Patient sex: M
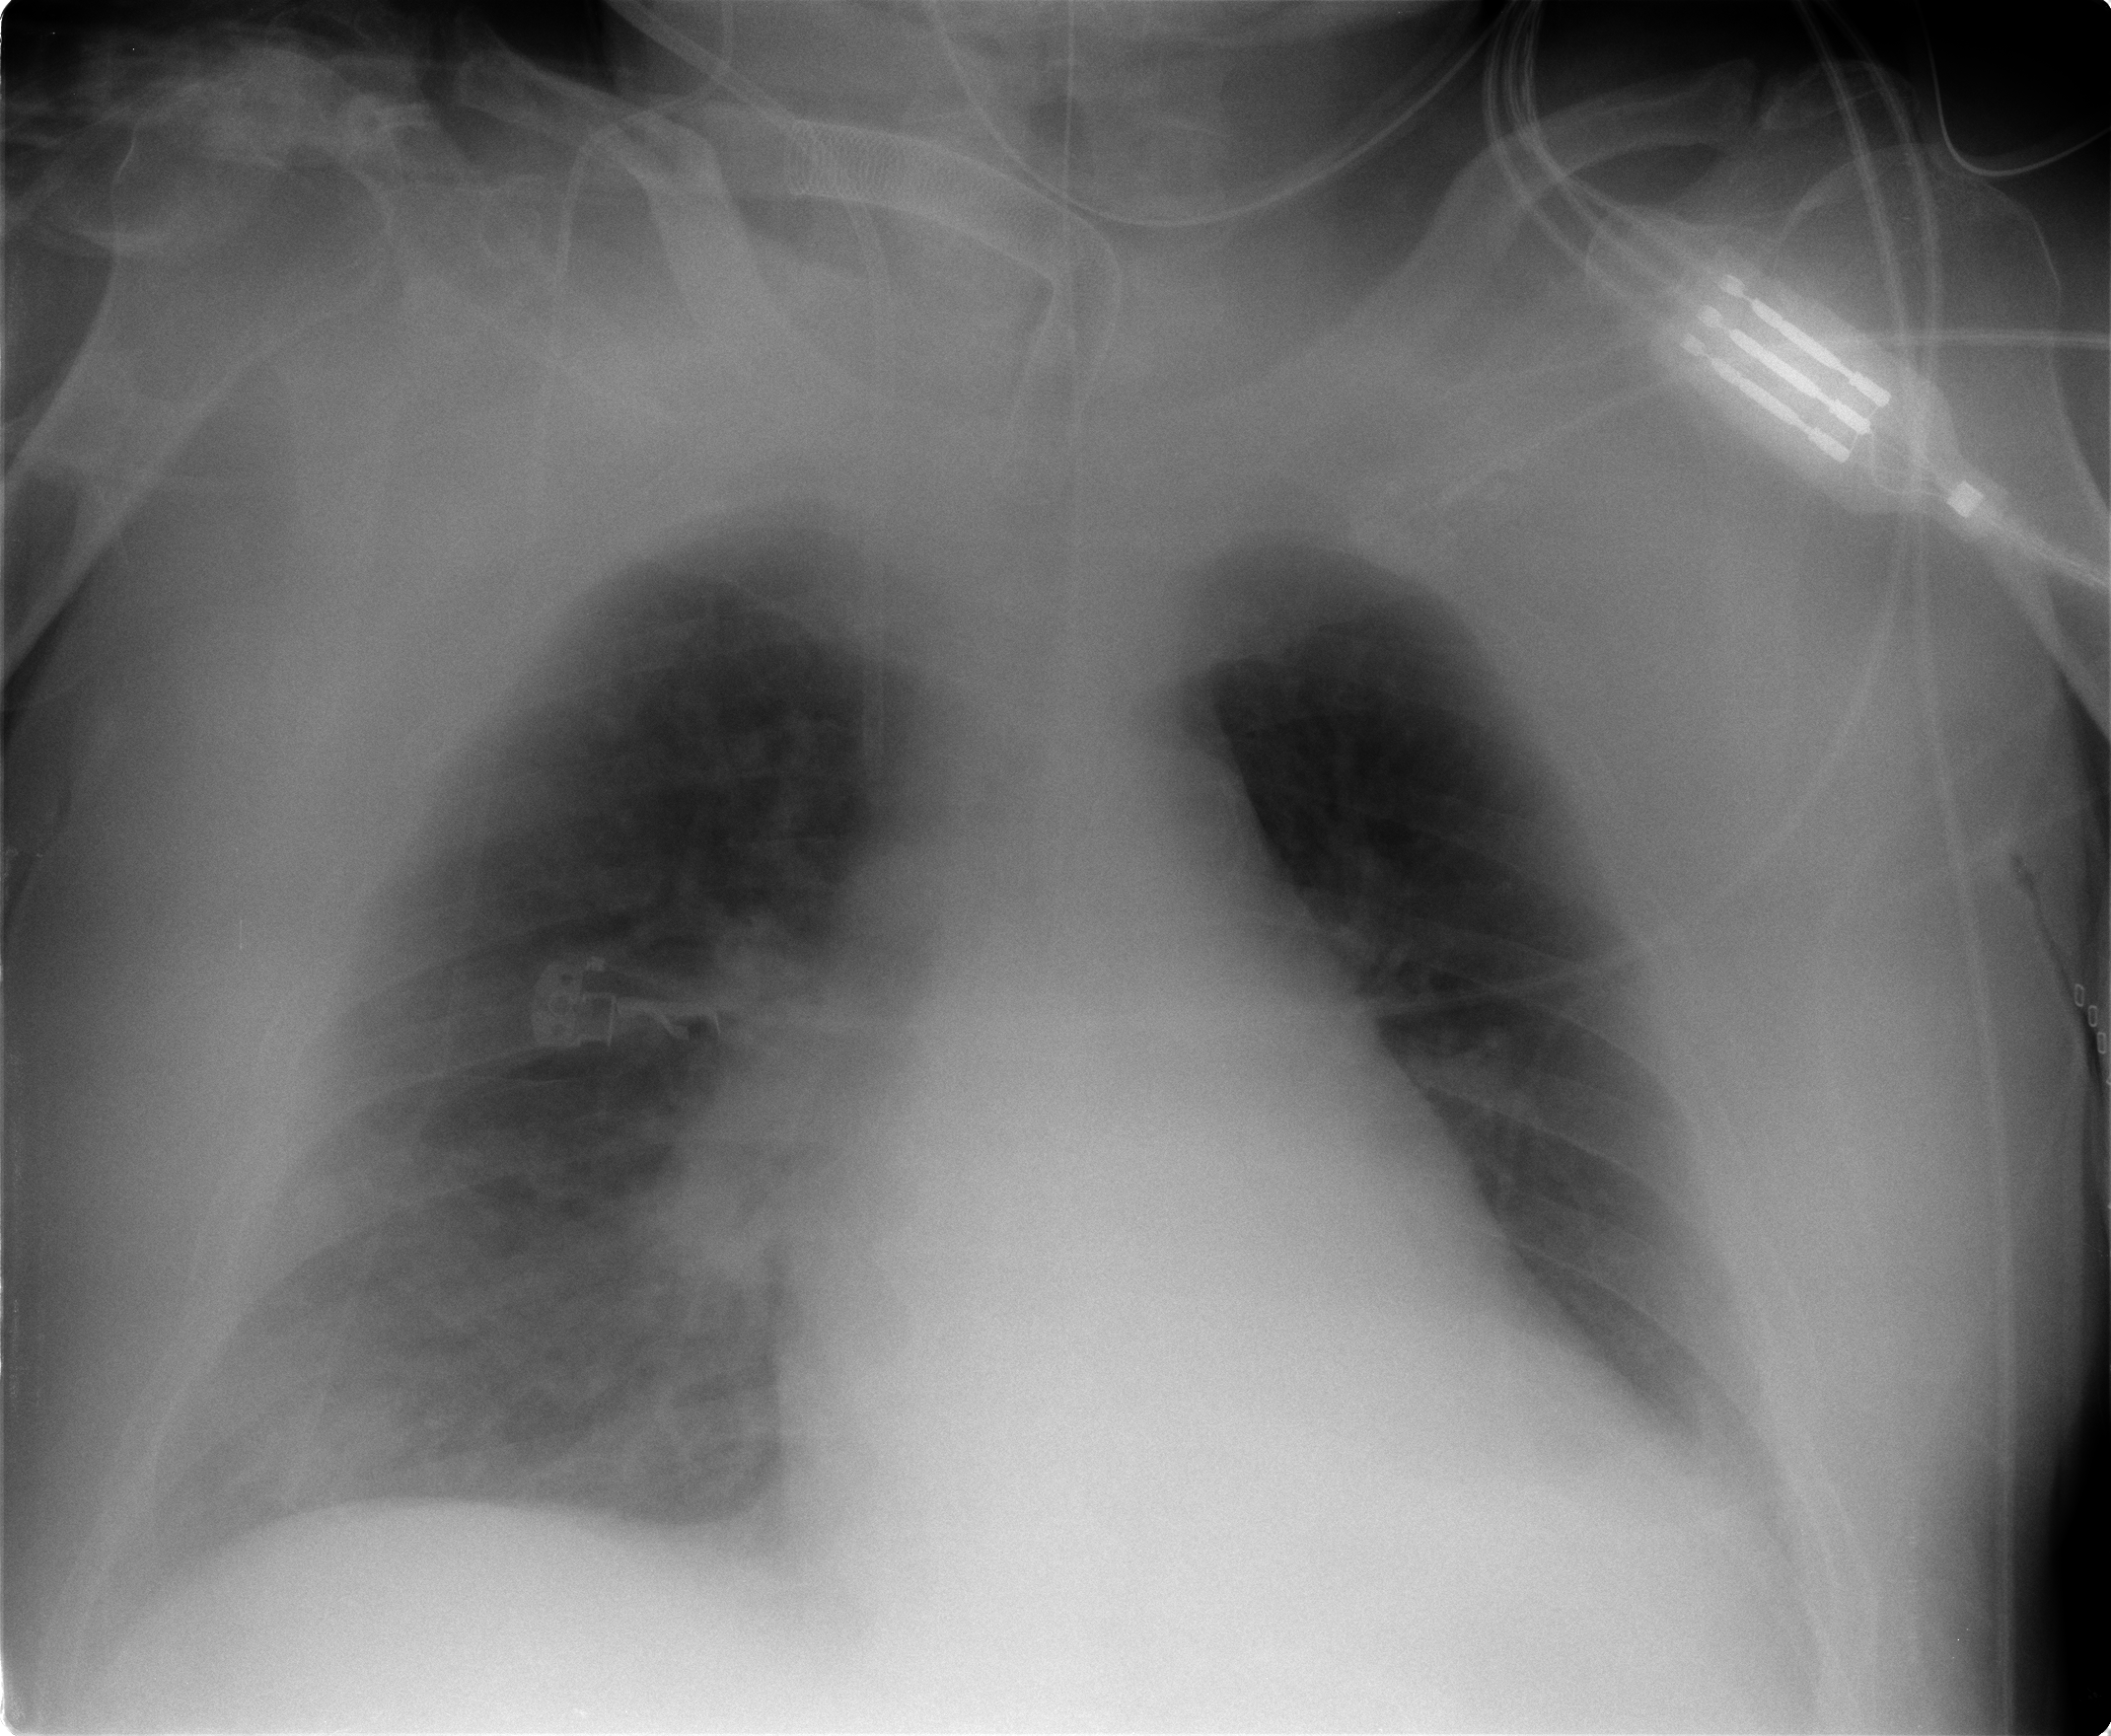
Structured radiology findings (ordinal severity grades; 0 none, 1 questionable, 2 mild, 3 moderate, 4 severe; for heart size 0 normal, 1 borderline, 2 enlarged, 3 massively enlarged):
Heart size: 2
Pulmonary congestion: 1
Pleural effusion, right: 0
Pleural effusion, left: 1
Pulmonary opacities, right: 1
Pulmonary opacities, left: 0
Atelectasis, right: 1
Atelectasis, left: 0